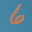
Label: 6